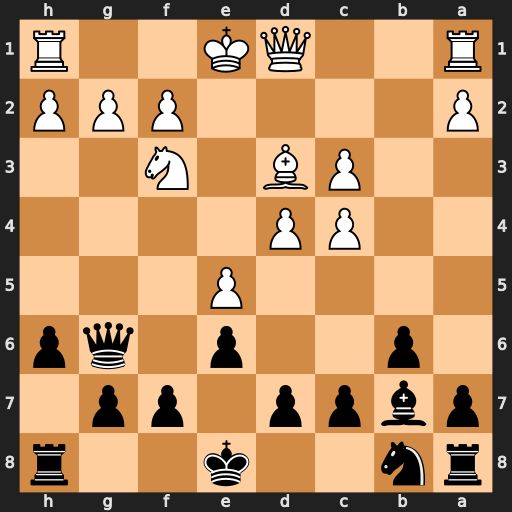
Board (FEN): rn2k2r/pbpp1pp1/1p2p1qp/4P3/2PP4/2PB1N2/P4PPP/R2QK2R
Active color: b
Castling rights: KQkq
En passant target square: -
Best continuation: Qxg2 Rg1 Qxf3 Qxf3 Bxf3